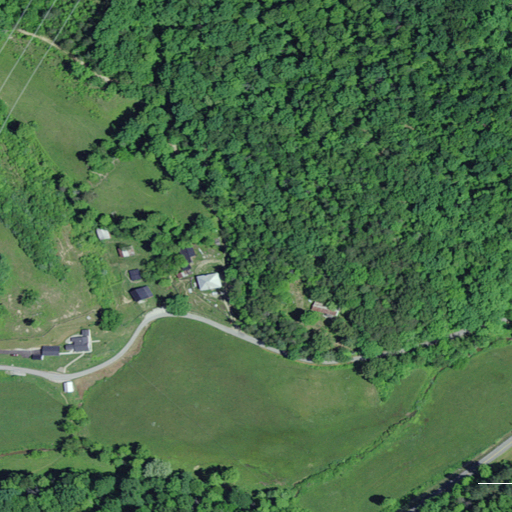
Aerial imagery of valley in Kentucky named Miller Hollow containing deciduous forest, pasture, low intensity development, open development, mixed forest, and medium intensity development